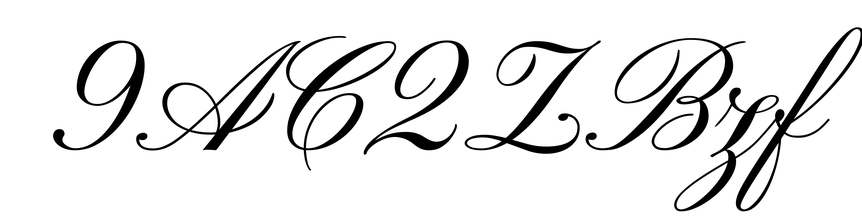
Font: PinyonScript-Regular